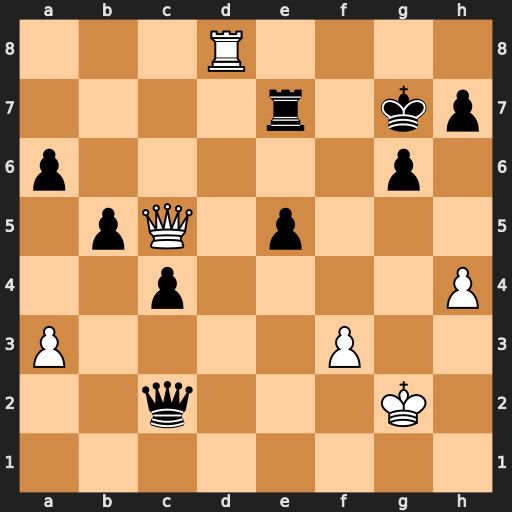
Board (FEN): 3R4/4r1kp/p5p1/1pQ1p3/2p4P/P4P2/2q3K1/8
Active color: w
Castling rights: -
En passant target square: -
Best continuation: Kg3 Qc1 Qxe7+